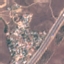
Label: Highway